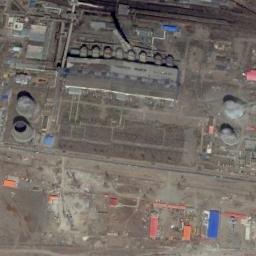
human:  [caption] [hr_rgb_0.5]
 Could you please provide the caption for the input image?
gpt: Plant and machinery in thermal power station with four cooling towers .

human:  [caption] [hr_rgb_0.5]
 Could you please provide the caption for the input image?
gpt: There are many buildings of different shapes next to the thermal power station .

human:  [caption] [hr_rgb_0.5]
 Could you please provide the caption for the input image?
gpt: Here are three thermal power stations, two of which are emitting smoke .

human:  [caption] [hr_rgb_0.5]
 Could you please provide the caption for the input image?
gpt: The thermal power station is on the bare land next to some buildings .

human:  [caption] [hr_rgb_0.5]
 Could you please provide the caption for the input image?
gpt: There are some buildings and several chimneys on the thermal power station .